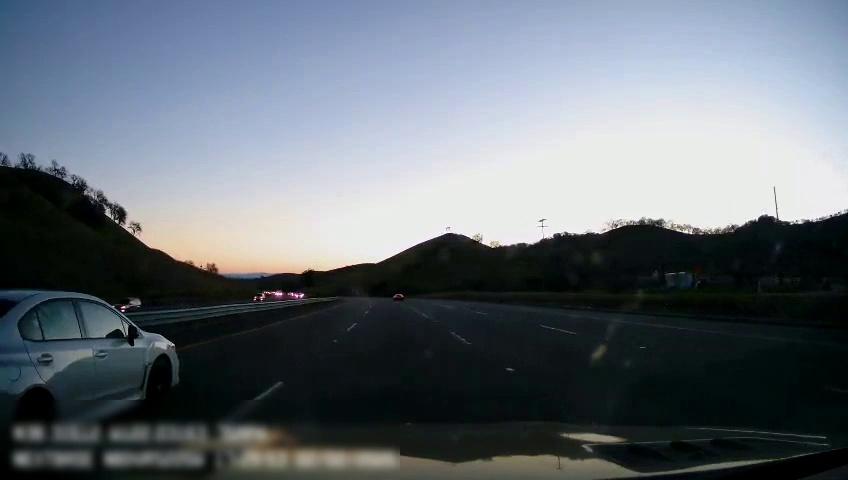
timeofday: Day
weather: Sunny
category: Drivable Space
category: Vehicles | Car
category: Vehicles | SUV
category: Vehicles | Car
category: Vehicles | SUV
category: Lanes | Current Lane
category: Lanes | Current Lane
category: Lanes | Alternate Lane
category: Lanes | Alternate Lane
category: Lanes | Alternate Lane